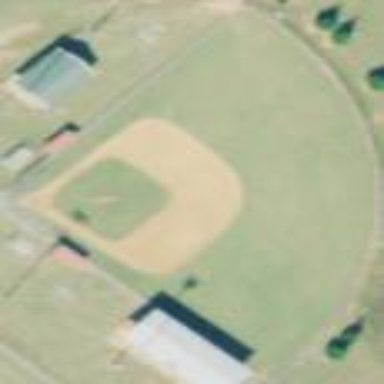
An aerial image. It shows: Baseball pitch for leisure land activities.